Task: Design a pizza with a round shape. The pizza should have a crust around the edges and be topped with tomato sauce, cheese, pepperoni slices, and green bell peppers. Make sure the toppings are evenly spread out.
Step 600:
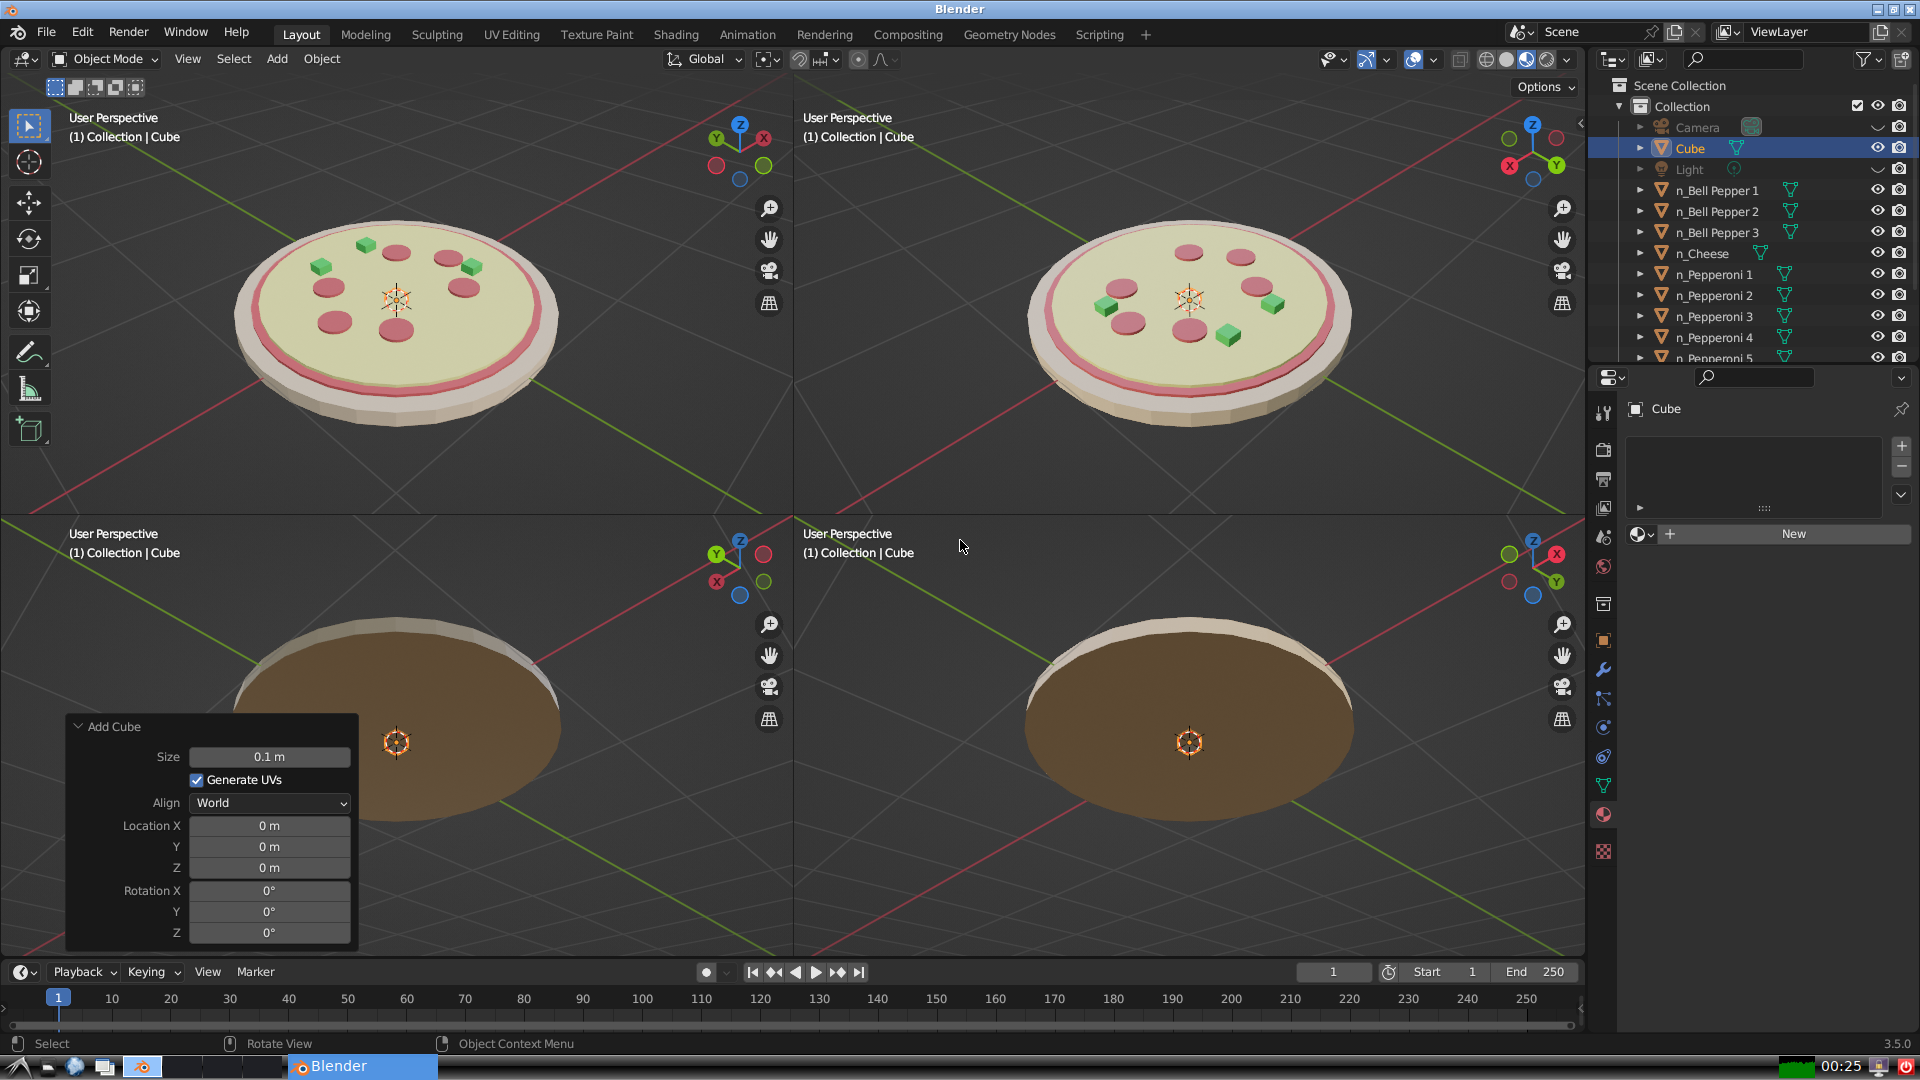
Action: {"key_press": ['Ctrl, Home']}